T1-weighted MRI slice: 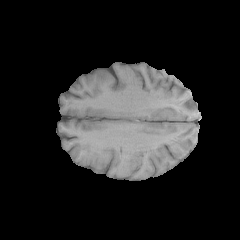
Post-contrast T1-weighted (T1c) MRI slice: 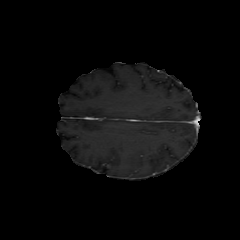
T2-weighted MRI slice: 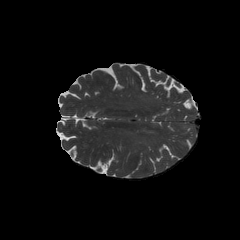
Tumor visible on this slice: no